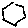
Label: hexagon